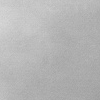
Atmospheric dust classification: dusty